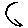
Label: moon